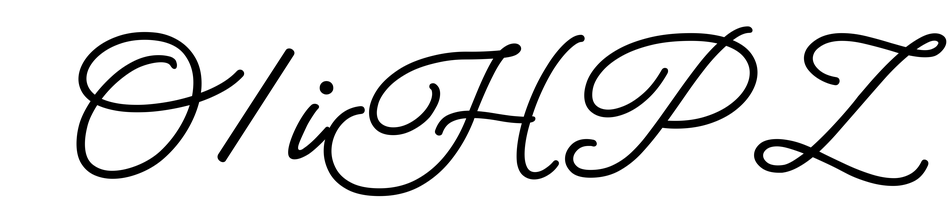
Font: MeowScript-Regular